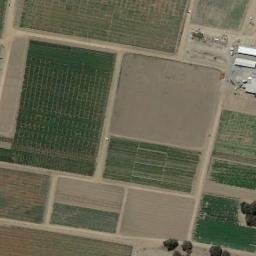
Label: rectangular_farmland